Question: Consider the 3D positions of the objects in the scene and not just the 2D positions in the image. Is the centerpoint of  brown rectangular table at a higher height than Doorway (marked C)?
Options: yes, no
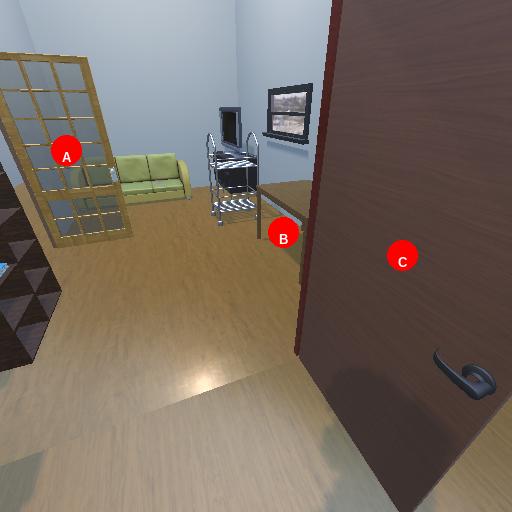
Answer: yes